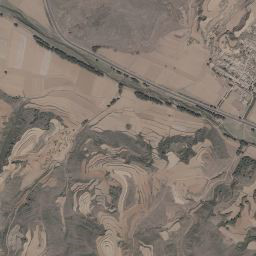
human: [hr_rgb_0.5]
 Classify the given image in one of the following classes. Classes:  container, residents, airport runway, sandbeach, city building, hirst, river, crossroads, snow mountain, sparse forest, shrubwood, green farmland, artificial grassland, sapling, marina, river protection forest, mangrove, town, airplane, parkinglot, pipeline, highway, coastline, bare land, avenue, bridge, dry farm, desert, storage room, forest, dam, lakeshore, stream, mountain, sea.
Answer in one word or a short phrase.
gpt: mountain